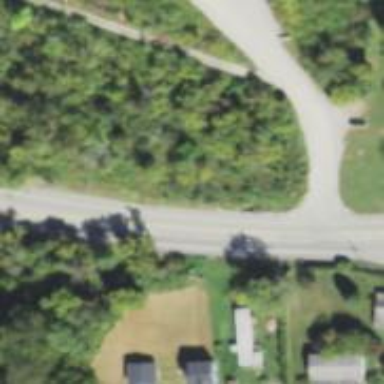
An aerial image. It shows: Asphalt road classified as trunk highway.